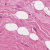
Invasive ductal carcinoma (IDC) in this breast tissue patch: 0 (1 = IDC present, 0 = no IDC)